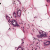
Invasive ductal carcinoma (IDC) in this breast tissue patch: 0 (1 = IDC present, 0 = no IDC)